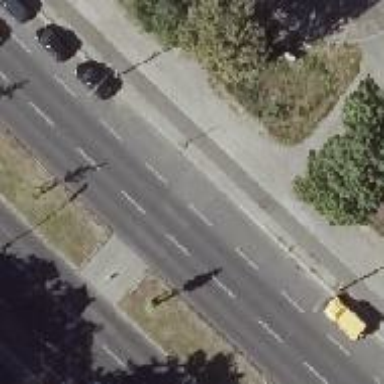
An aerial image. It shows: Asphalt footway with unmarked crossing.